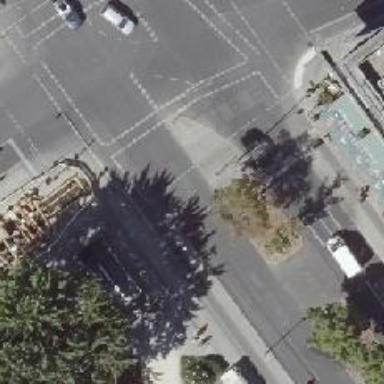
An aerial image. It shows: Road crossing with traffic signals.